Question: I found this image from <URL>:

## Questions:
1. Does the TCP/IP stack means the 4 layers (excluding the HW layer) on right?
2. As I understand the diffrence between libpcap and divert socket- they are both raw sockets, but with libpcap you can just sniffing while with divert Sockets you can detour and dump them, am I right?
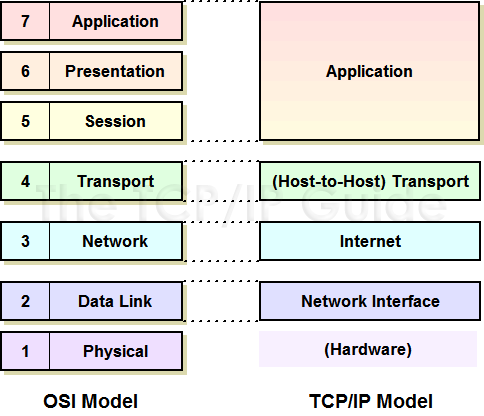
Answer: 1. The TCP stack is more or less equivalent to the parts in cyan
2. Yes, you can also change the (inject data)